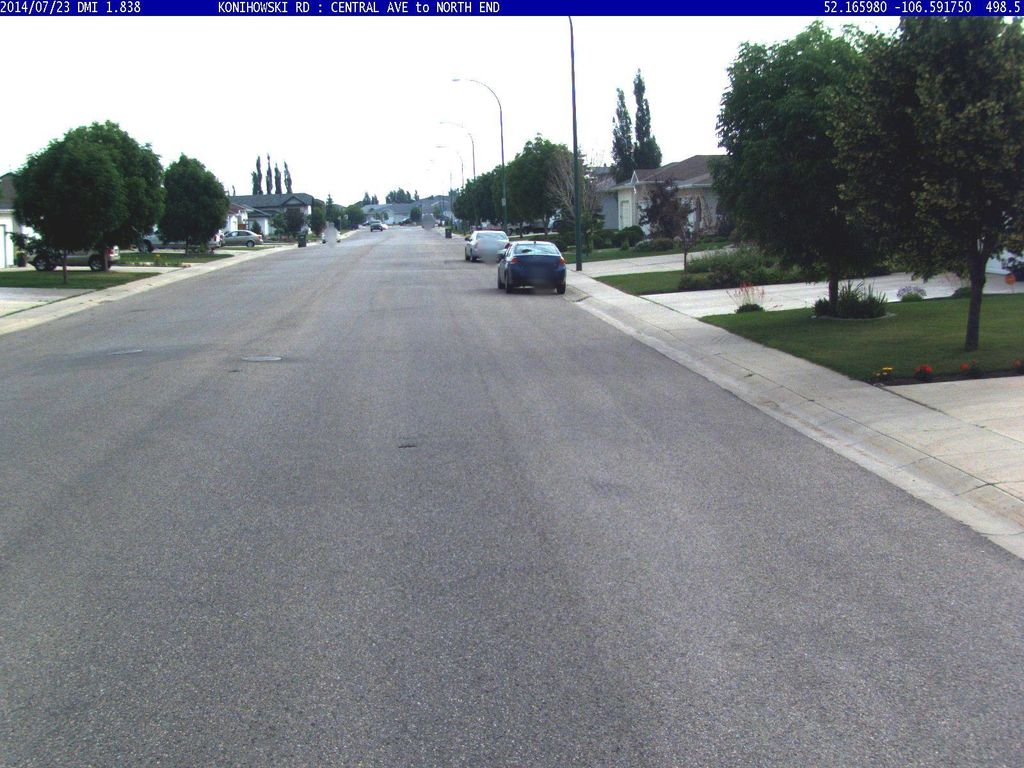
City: saskatoon